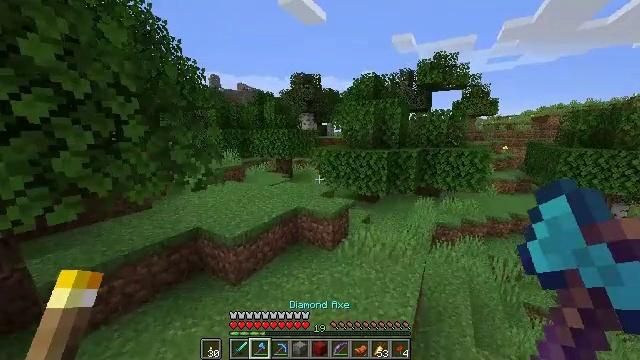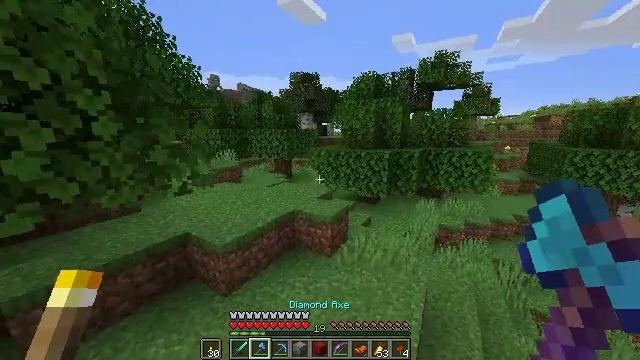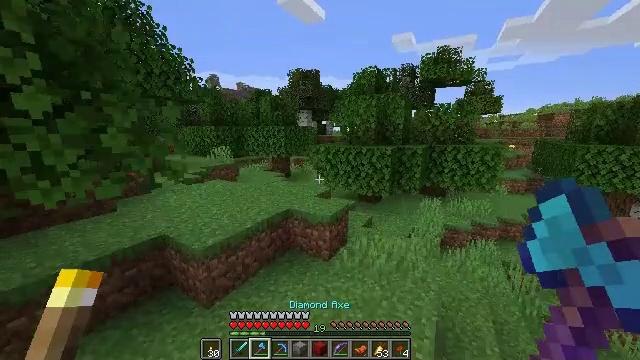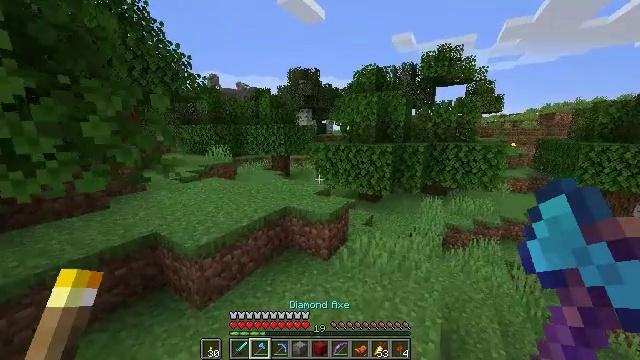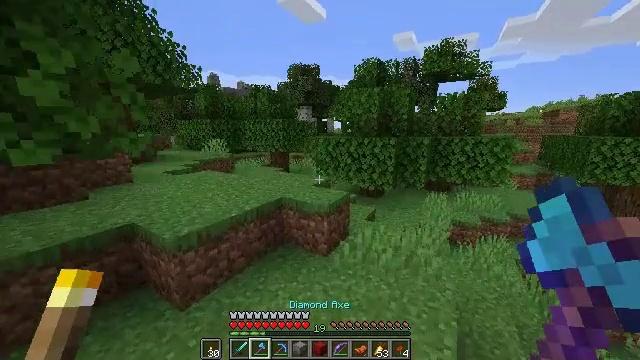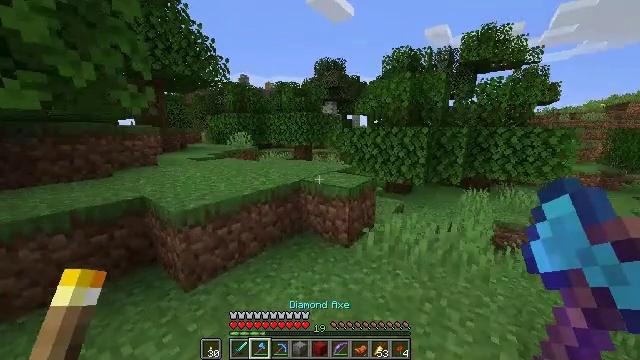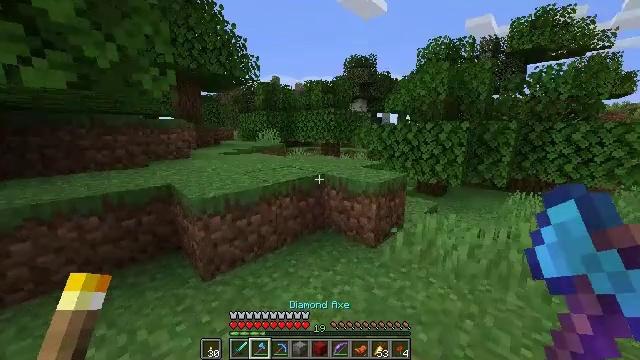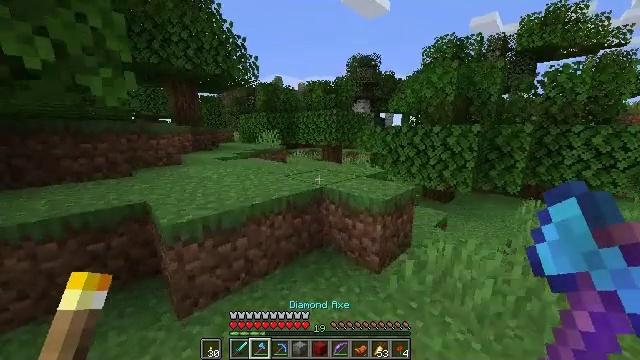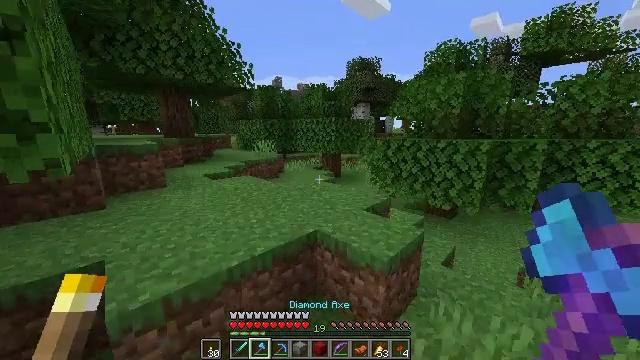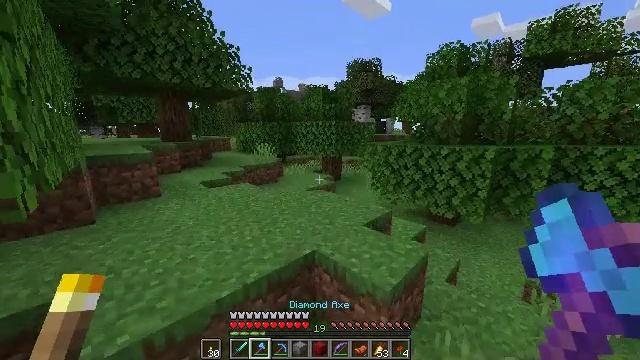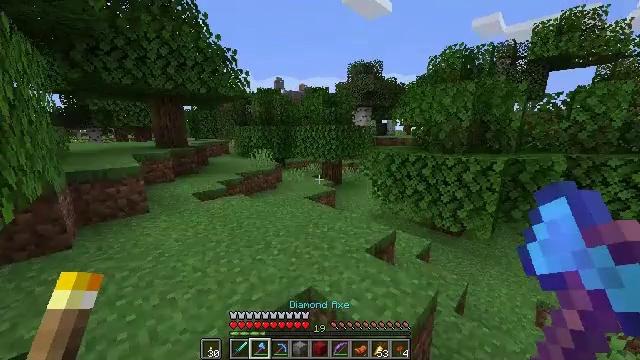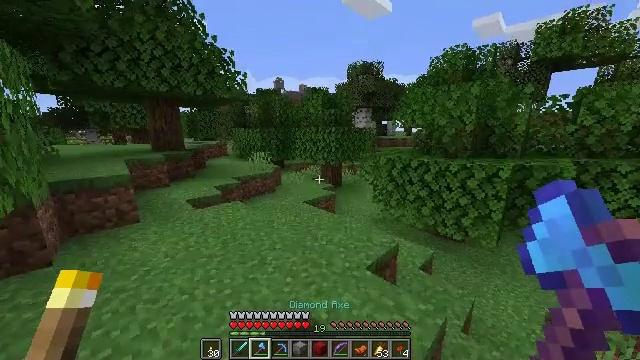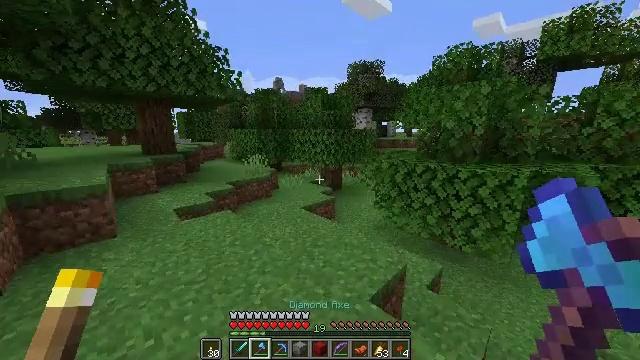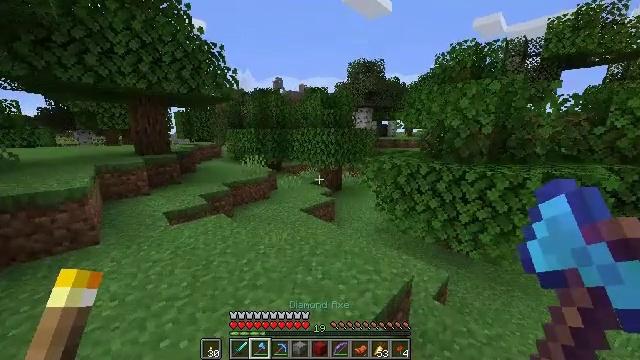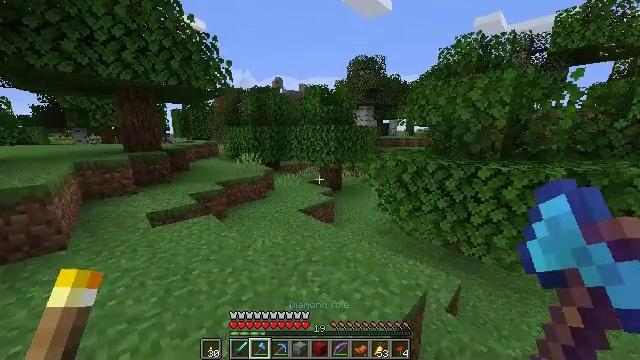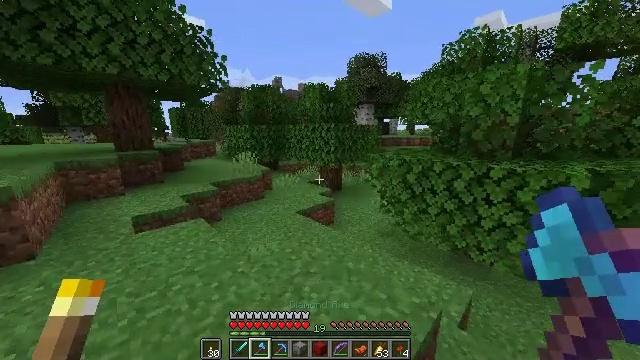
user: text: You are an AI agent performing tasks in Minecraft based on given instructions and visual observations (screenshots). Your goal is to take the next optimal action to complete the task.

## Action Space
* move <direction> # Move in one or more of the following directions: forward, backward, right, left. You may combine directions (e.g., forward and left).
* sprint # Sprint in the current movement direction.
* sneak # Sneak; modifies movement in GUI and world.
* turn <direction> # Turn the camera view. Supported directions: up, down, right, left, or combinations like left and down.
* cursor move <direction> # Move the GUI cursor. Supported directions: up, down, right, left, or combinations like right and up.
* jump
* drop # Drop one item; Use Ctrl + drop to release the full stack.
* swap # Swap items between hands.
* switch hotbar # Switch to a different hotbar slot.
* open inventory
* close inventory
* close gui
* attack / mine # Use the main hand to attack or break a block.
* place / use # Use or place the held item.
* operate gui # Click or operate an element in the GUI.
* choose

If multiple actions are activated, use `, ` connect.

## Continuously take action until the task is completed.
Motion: motion action
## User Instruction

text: Collect some oak leaves.
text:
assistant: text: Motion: move forward, sprint, jump
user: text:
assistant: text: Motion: move forward, sprint, jump
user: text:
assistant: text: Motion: move forward, sprint, jump
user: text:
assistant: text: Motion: move forward, sprint, jump
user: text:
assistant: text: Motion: move forward, sprint, turn left, jump
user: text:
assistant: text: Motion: move forward, sprint, turn left, jump
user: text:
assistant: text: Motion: move forward, sprint, jump
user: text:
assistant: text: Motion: move forward, sprint, jump
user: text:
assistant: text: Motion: move forward, sprint, jump
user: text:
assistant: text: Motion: move forward, sprint, jump
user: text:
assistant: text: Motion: move forward, sprint, jump
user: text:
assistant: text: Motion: move forward, sprint, jump
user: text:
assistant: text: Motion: move forward, sprint, jump
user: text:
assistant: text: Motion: move forward, sprint, jump
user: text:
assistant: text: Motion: move forward, sprint, jump
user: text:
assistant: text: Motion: move forward, sprint, jump
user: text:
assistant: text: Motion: move forward, sprint, jump
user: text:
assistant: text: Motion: move forward, sprint, turn left, jump
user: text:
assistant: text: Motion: move forward, sprint, jump
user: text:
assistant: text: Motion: move forward, sprint, turn left, jump
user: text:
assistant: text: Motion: move forward, sprint, jump
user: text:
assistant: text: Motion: move forward, sprint, jump
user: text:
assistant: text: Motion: move forward, sprint, jump
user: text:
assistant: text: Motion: move forward, sprint, jump
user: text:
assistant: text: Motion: move forward, sprint, jump
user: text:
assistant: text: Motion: move forward, sprint, jump
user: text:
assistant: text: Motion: move forward, sprint, jump
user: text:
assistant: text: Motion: move forward, sprint, turn right and up, jump
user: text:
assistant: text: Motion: move forward, sprint, turn right, jump
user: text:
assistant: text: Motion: move forward, sprint, turn right, jump